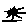
Label: flower